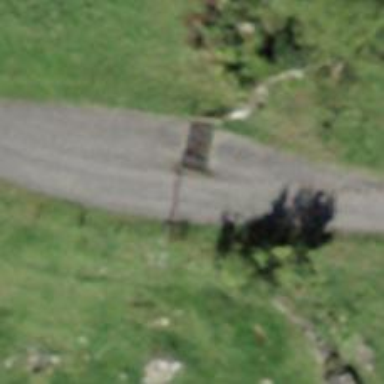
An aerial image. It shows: Cattle grid barrier.